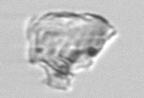
Label: detritus_transparent